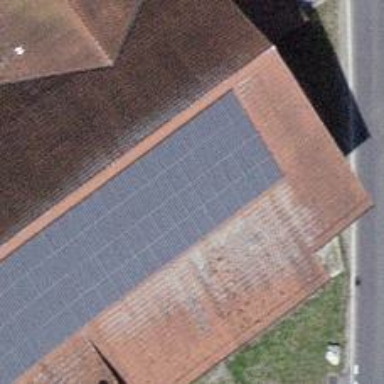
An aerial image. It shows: Solar power generator using photovoltaic panels.